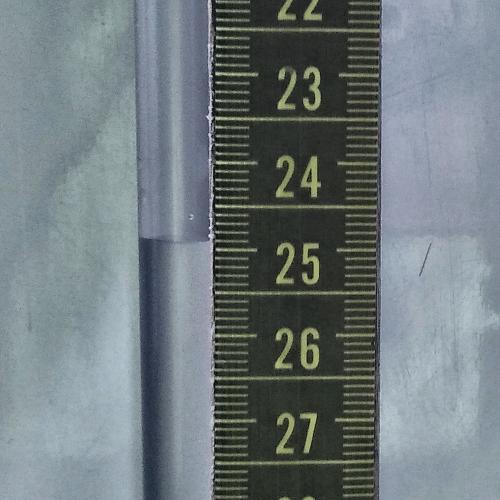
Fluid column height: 24.9 cm